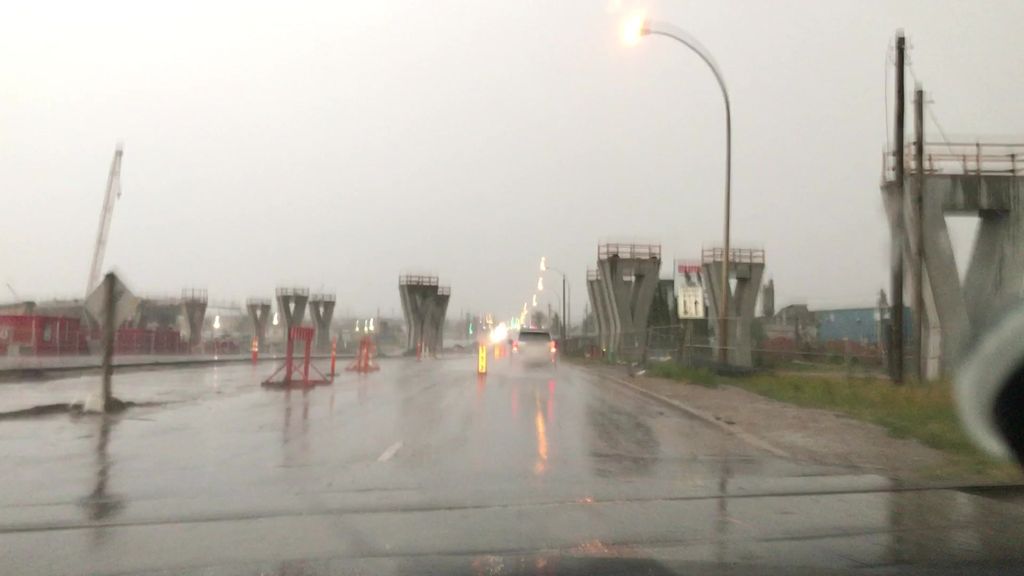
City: edmonton